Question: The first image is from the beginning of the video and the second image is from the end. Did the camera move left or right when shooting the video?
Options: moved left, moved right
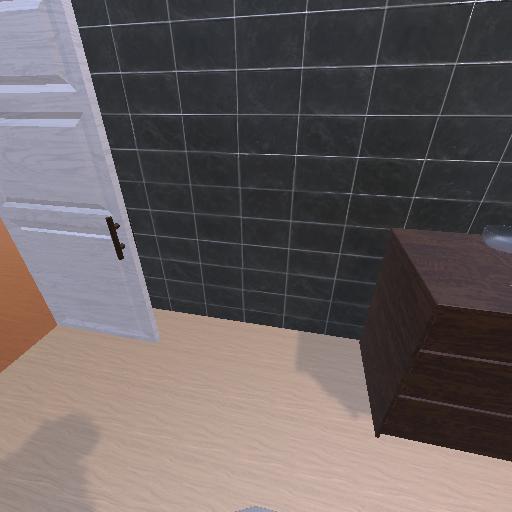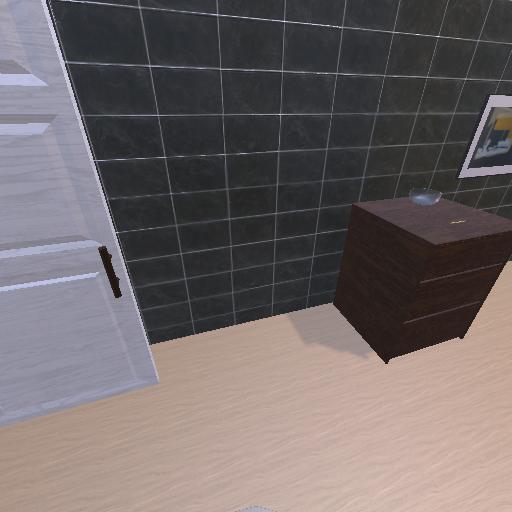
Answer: moved left